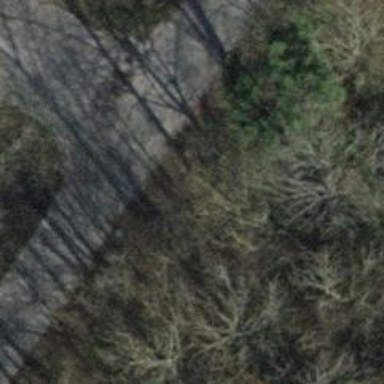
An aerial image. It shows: Brown bench.